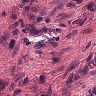
Metastatic tissue present: no